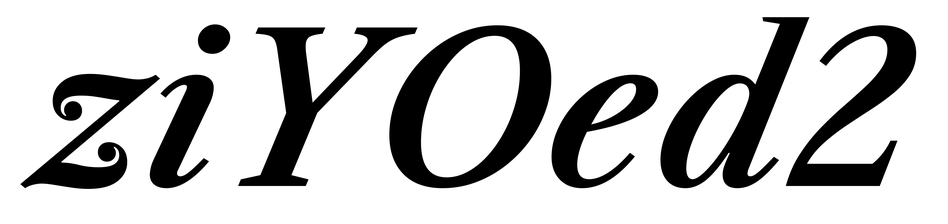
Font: LibreCaslonText-Italic_SemiBold_Italic